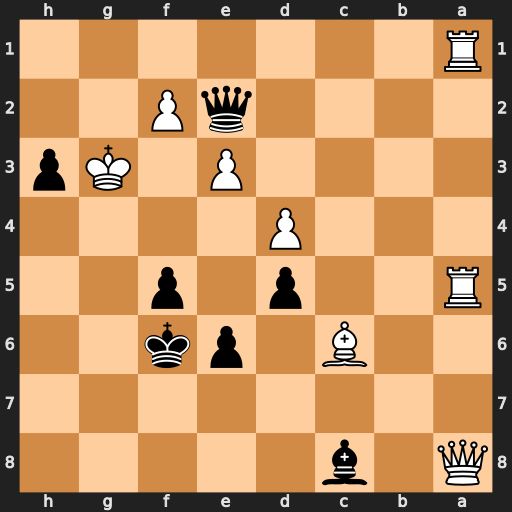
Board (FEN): Q1b5/8/2B1pk2/R2p1p2/3P4/4P1Kp/4qP2/R7
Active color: b
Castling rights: -
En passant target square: -
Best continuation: Qg4+ Kh2 Qg2#